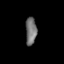
Tissue: prostate
Cell type: T cells
Senescence score: 0.3491
Nuclear area (px): 301
Mean DAPI intensity: 113.126